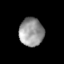
Tissue: skin
Cell type: Epithelial cells
Senescence score: 0.2807
Nuclear area (px): 679
Mean DAPI intensity: 150.669